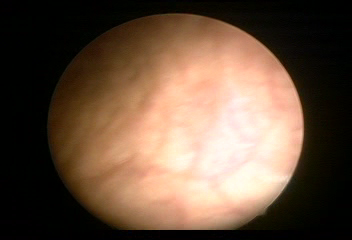
Modality: WLC
Class: Normal mucosa
Bladder cancer association: No